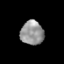
Tissue: prostate
Cell type: T cells
Senescence score: 0.3138
Nuclear area (px): 543
Mean DAPI intensity: 150.21